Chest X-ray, PA view. Patient: 60 years old, sex F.
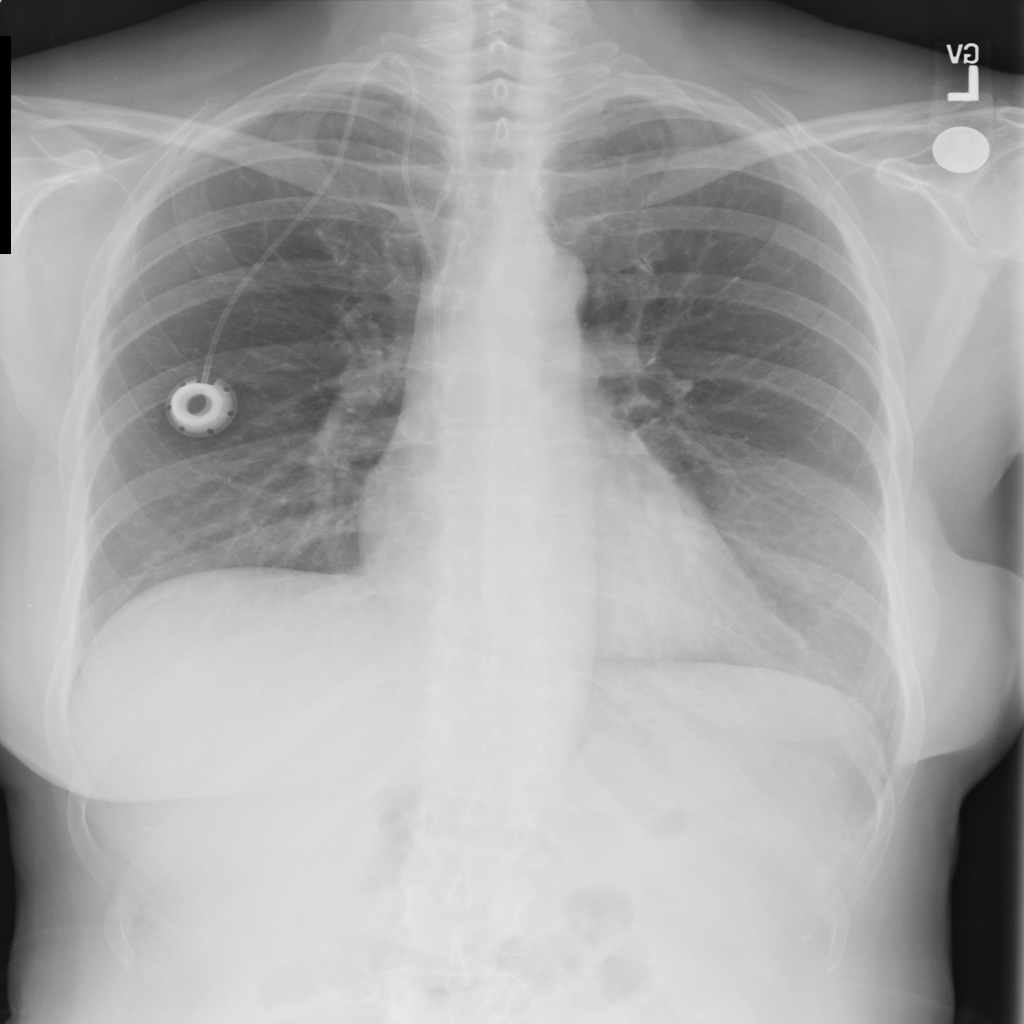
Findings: No Finding